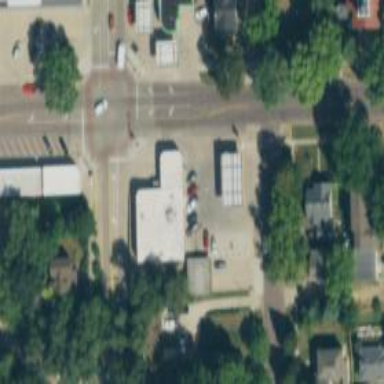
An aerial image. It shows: Convenience shop.